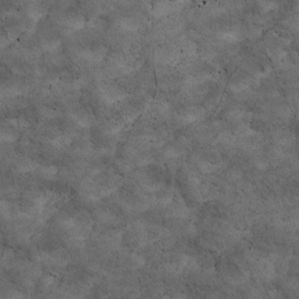
Label: non_frost